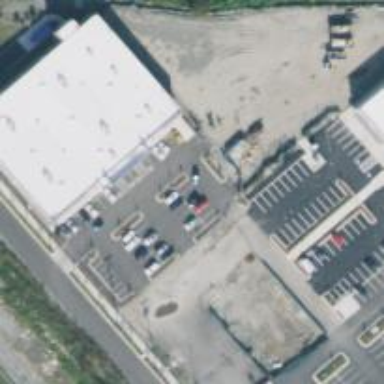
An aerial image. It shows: Retail building.